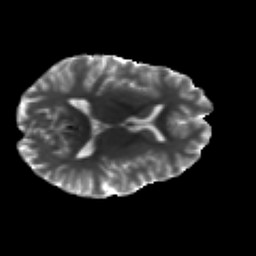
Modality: T2w
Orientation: axial
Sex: male
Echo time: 0.114 s